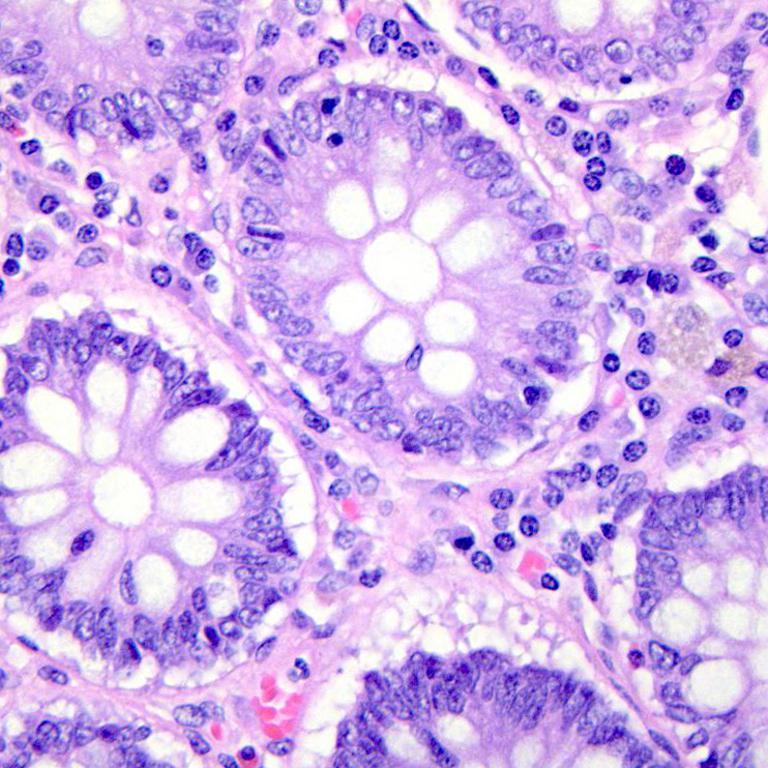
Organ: colon
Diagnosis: benign